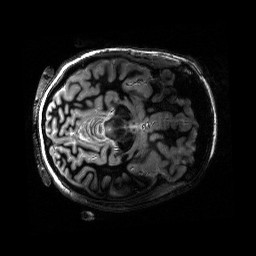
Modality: T1w
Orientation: axial
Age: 23
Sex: female
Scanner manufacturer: siemens
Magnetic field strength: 6.98 T
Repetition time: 4.5 s
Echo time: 0.00337 s